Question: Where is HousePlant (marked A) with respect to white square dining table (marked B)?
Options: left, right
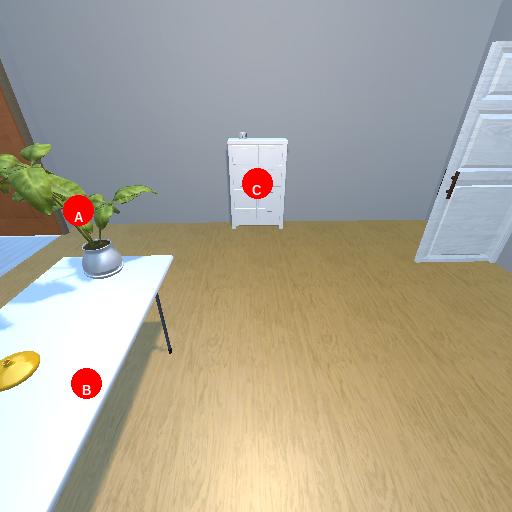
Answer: left